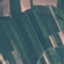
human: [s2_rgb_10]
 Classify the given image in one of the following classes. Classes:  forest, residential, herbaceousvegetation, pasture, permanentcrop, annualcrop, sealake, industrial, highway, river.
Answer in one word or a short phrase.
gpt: AnnualCrop